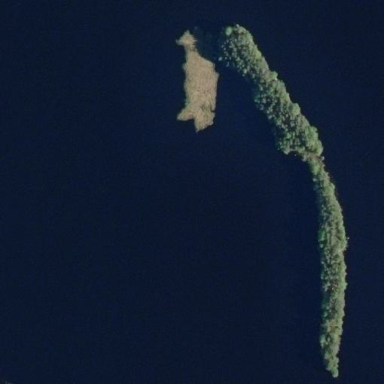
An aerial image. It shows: Islet.